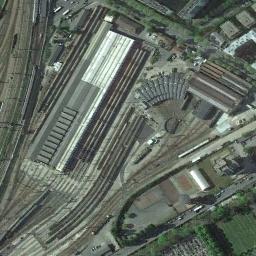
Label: railway_station